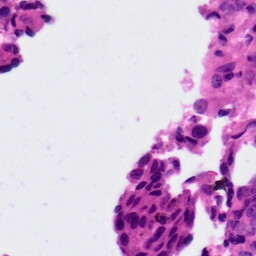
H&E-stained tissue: Ovarian